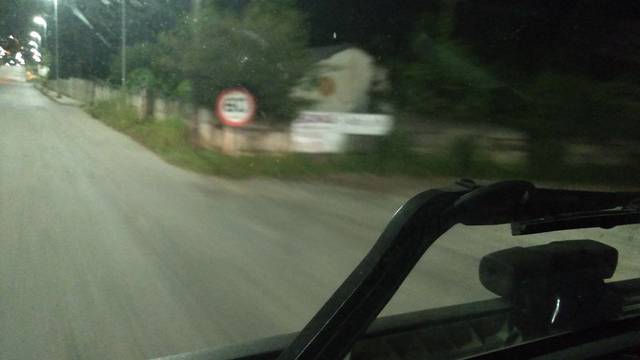
Region: Brazil
Coordinates: -19.876, -43.873